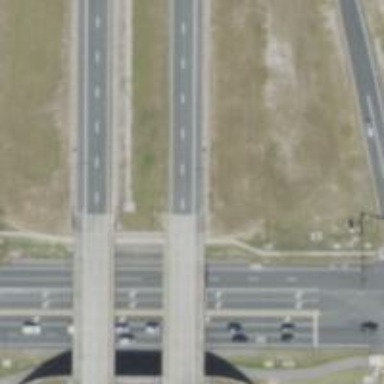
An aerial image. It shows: Motorway bridge.